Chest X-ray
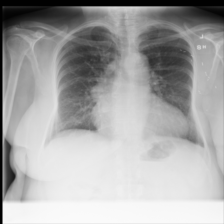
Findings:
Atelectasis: negative
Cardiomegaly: positive
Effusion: negative
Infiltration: negative
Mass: positive
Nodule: negative
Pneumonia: negative
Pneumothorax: negative
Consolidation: negative
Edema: negative
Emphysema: negative
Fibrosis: negative
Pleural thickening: negative
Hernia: negative